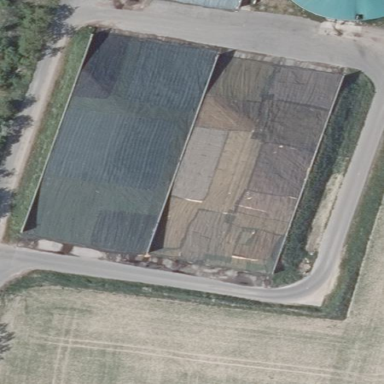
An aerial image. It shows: Silage reservoir.